【题型】解答题　【知识点】平面几何　【难度】easy
如图，有两张边长都是 4 厘米的正方形纸片，分别从中剪下一个圆和四个大小相同的小圆，余下的面积分别为 $S_1$、$S_2$，请比较 $S_1$ 与 $S_2$ 的大小关系．

\vspace{2em}
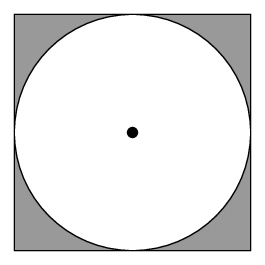
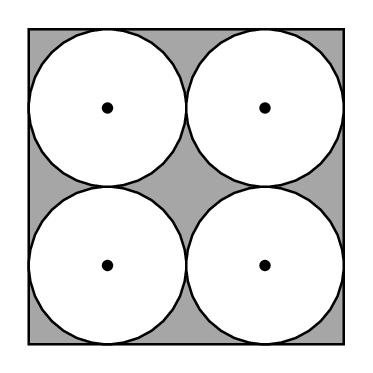
【解答】

\noindent \textbf{【详解】} 解：
$\because S_1=4^2 - 2^2\pi = (16 - 4\pi)$（平方厘米），
$S_2=4^2 - 4\times 1^2\pi = (16 - 4\pi)$（平方厘米），
$\therefore S_1=S_2$．